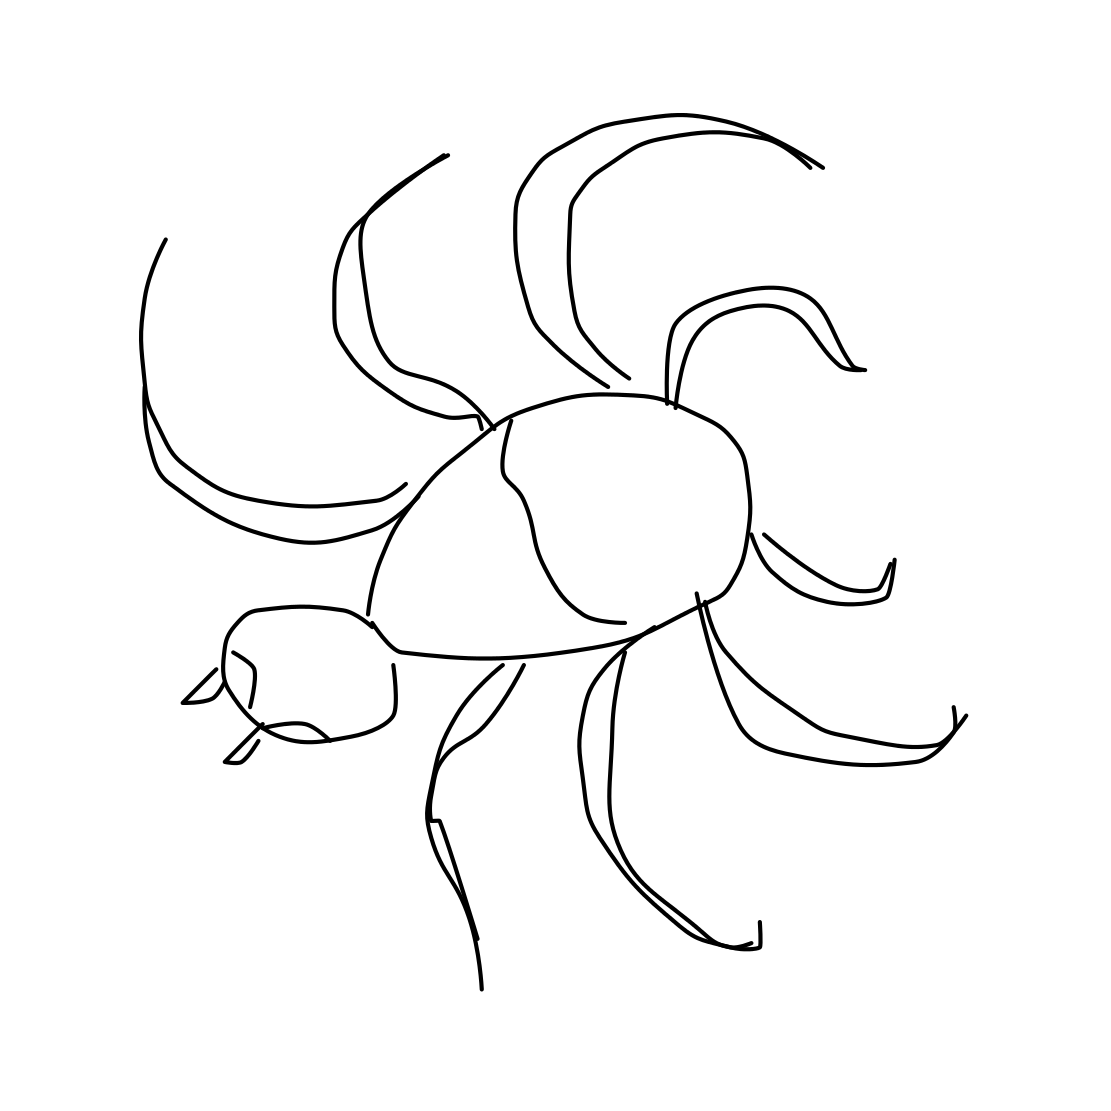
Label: spider